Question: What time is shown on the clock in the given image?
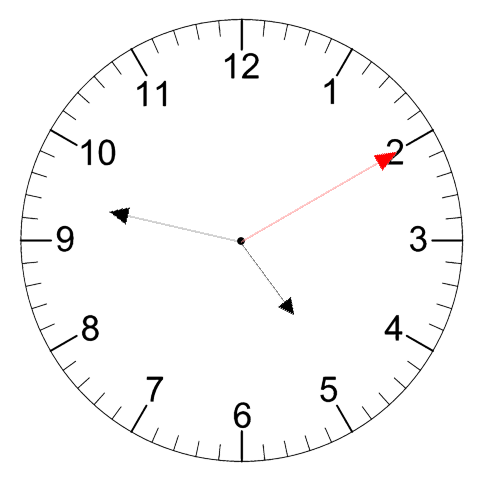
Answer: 04:47:10